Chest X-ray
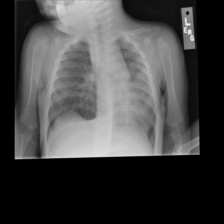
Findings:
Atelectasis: negative
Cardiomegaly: negative
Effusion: negative
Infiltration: positive
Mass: negative
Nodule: negative
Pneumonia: negative
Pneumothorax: negative
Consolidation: negative
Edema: negative
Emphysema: negative
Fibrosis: negative
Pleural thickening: negative
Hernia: negative